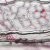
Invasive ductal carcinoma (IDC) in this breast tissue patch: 0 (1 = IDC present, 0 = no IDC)